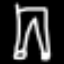
Label: pants